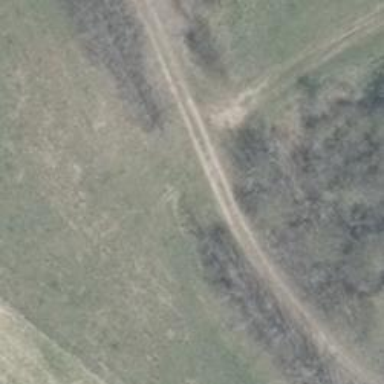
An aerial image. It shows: Sandy track road with grade3 tracktype.